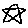
Label: star